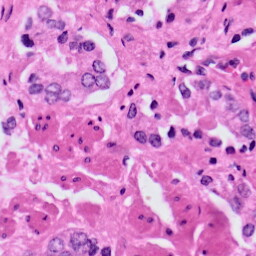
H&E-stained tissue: Prostate